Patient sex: F
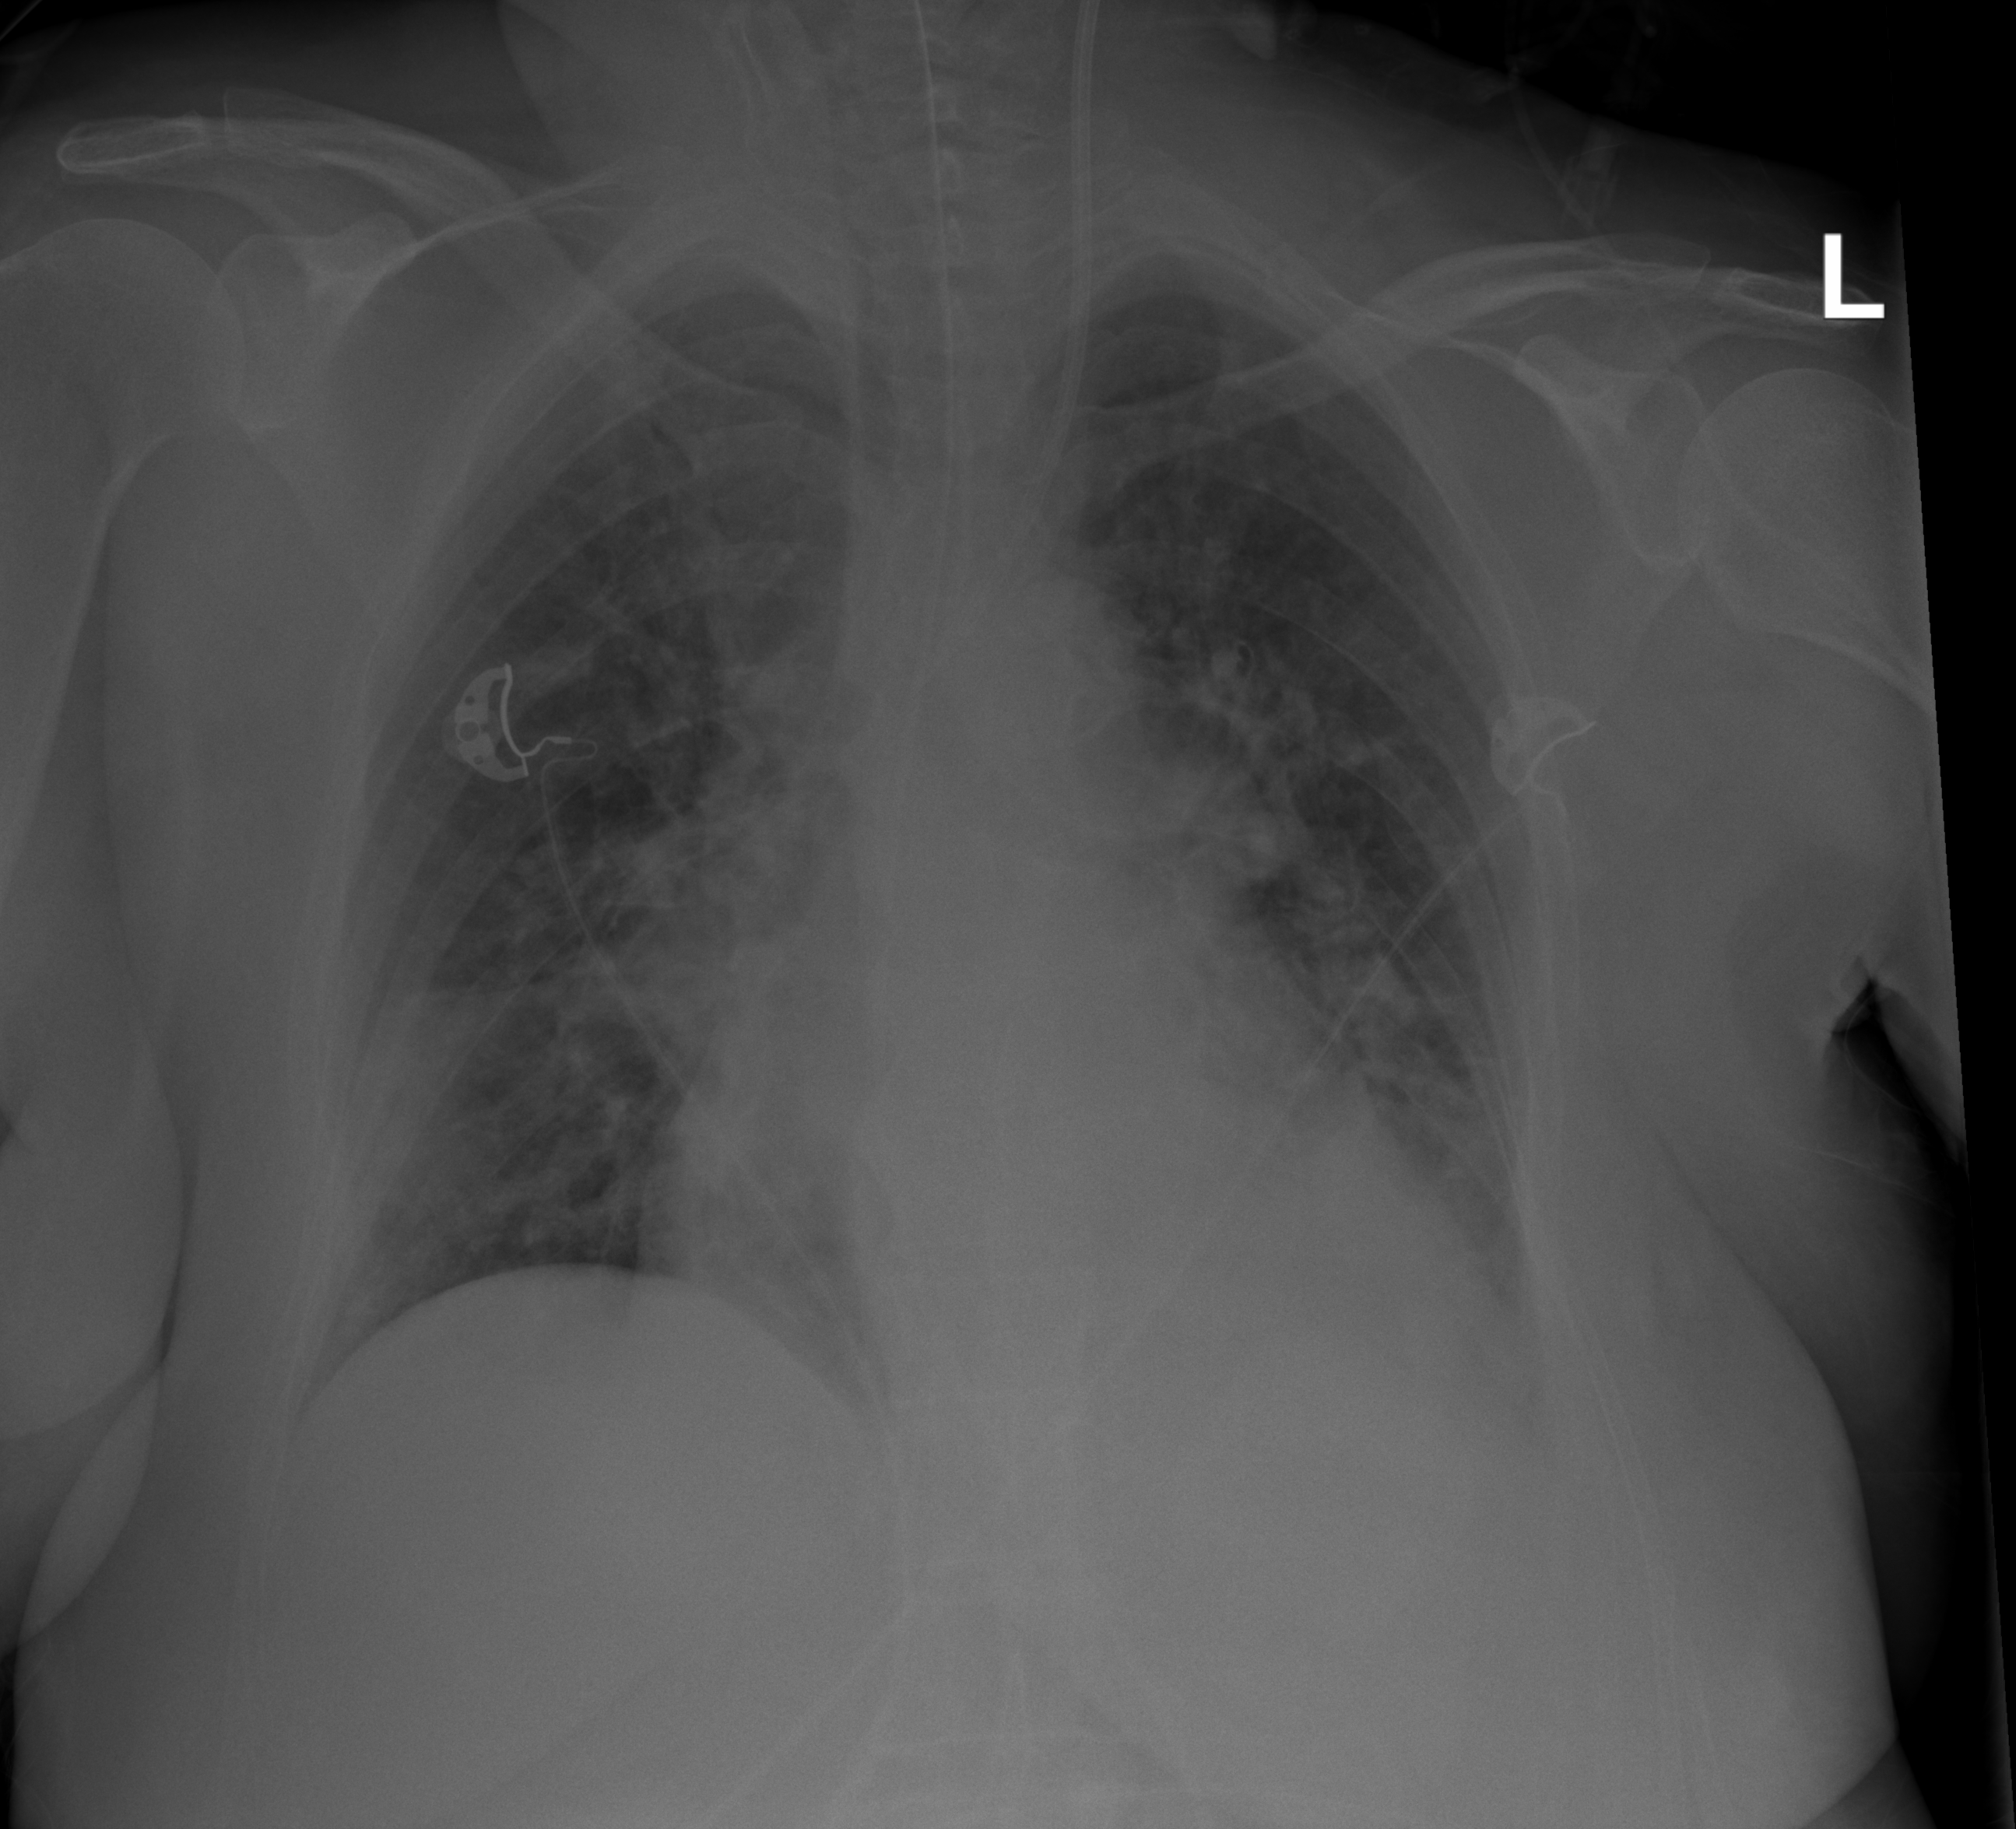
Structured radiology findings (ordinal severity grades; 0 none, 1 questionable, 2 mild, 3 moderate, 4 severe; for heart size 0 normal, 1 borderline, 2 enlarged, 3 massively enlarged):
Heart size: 2
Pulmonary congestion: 3
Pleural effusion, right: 2
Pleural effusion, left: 2
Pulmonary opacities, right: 2
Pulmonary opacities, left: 2
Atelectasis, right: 0
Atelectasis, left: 0